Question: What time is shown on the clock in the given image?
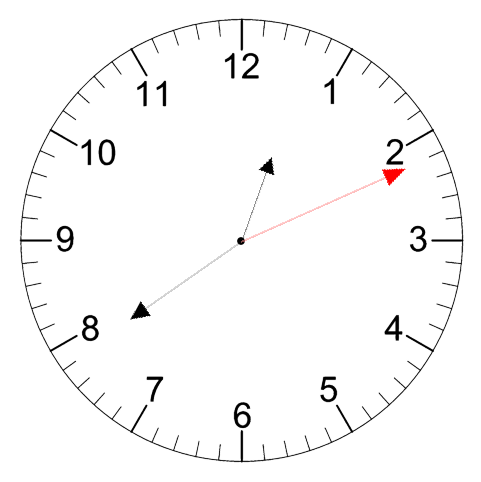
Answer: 12:39:11